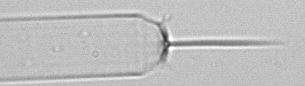
Label: Ditylum_brightwellii